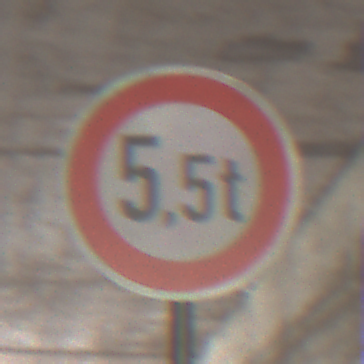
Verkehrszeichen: TatsaechlicheMasse
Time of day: Midday
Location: Roofed (Tunnel)
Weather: NotSpecified
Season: NotSpecified
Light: Natural